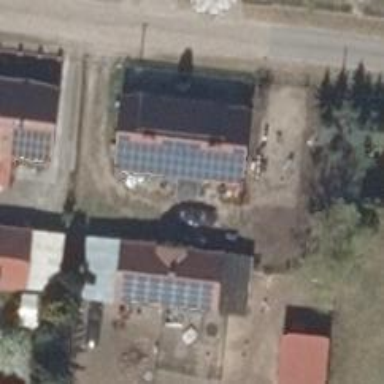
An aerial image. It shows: Solar photovoltaic panel generator producing electricity in small installation.